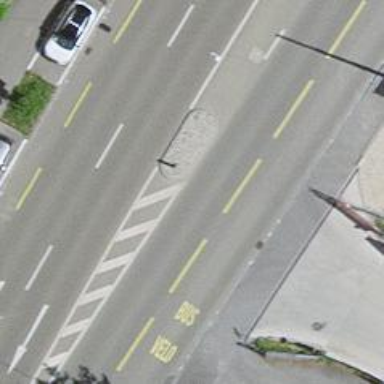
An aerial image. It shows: Traffic calming island.